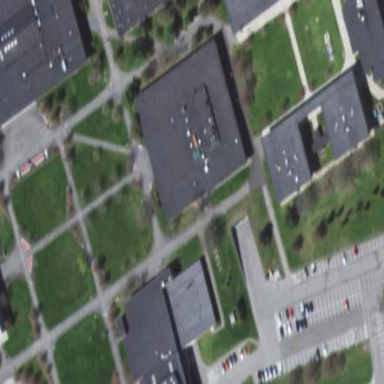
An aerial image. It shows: College building.